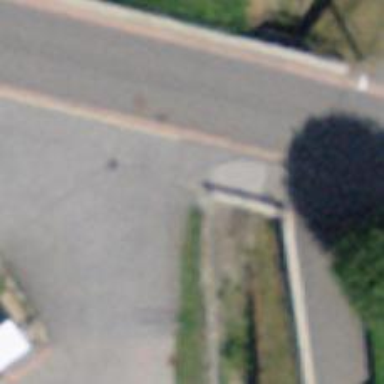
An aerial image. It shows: Guard rail.